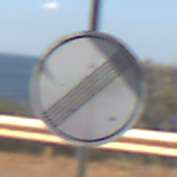
Verkehrszeichen: EndeSaemtlicherBegrenzungen
Umgebung: Outdoor, Nature
Tageszeit: MorningAfternoon
Wetter: Clear
Licht: Natural
Jahreszeit: NotSpecified
Kontrast: HighContrast